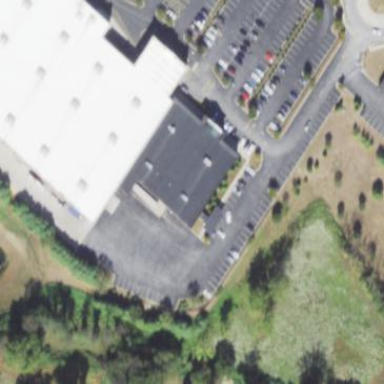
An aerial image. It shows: Retail building.